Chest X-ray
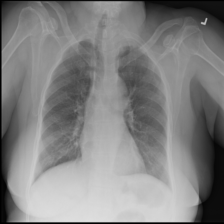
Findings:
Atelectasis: negative
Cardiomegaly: negative
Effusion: negative
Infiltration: positive
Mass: positive
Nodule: negative
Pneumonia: negative
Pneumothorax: negative
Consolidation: negative
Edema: negative
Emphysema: negative
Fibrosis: negative
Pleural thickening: positive
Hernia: negative